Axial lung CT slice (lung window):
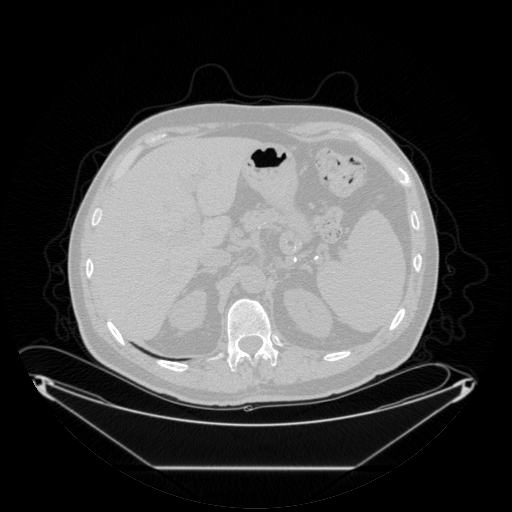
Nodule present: no